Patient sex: F
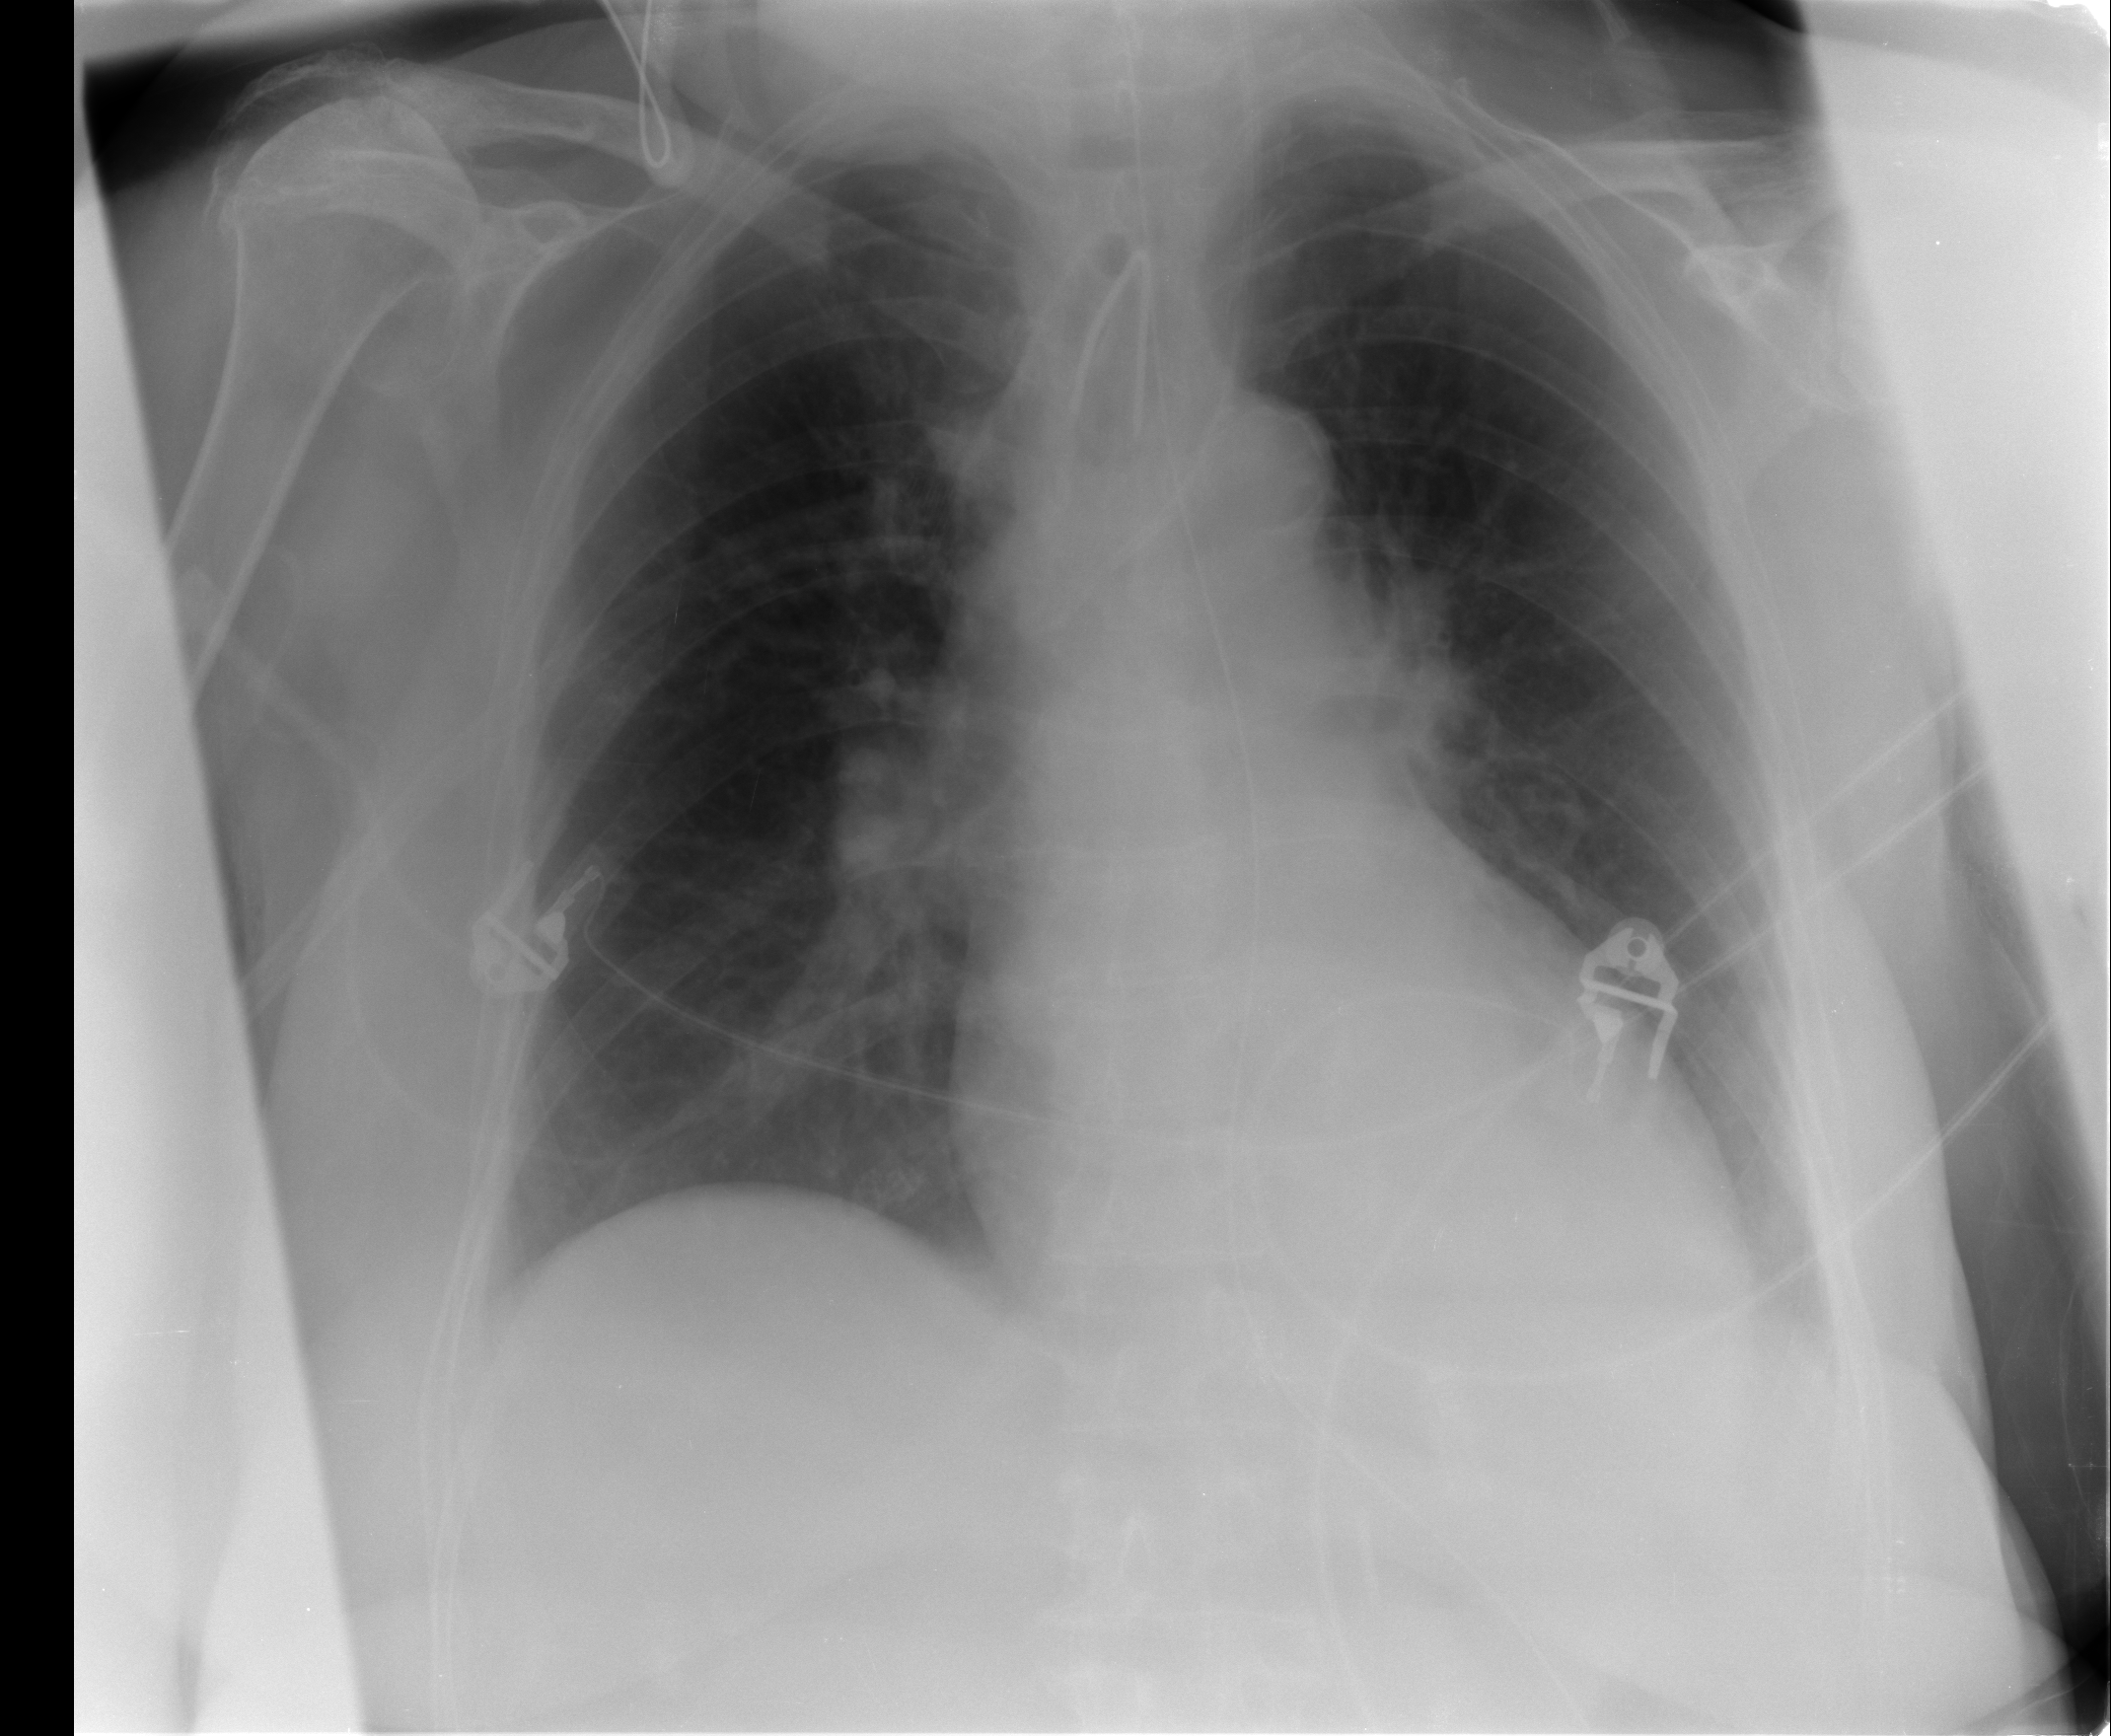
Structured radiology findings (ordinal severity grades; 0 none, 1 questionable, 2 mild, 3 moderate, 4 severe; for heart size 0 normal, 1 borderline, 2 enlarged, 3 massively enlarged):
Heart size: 1
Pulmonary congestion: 0
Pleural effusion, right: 0
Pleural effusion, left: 1
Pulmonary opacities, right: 0
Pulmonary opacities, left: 0
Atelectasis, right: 0
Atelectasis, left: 0